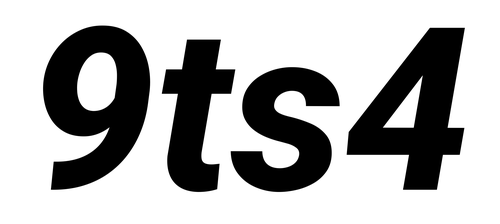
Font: Roboto-Italic_ExtraBold_Italic